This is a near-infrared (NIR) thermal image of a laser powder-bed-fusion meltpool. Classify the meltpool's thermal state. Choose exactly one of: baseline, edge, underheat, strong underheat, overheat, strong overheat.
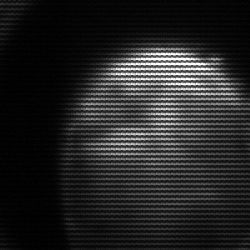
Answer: edge